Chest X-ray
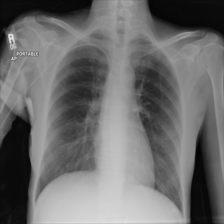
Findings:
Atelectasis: negative
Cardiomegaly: negative
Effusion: negative
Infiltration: negative
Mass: negative
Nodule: negative
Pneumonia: negative
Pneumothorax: negative
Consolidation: negative
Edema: negative
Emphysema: negative
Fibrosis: negative
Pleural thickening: negative
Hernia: negative